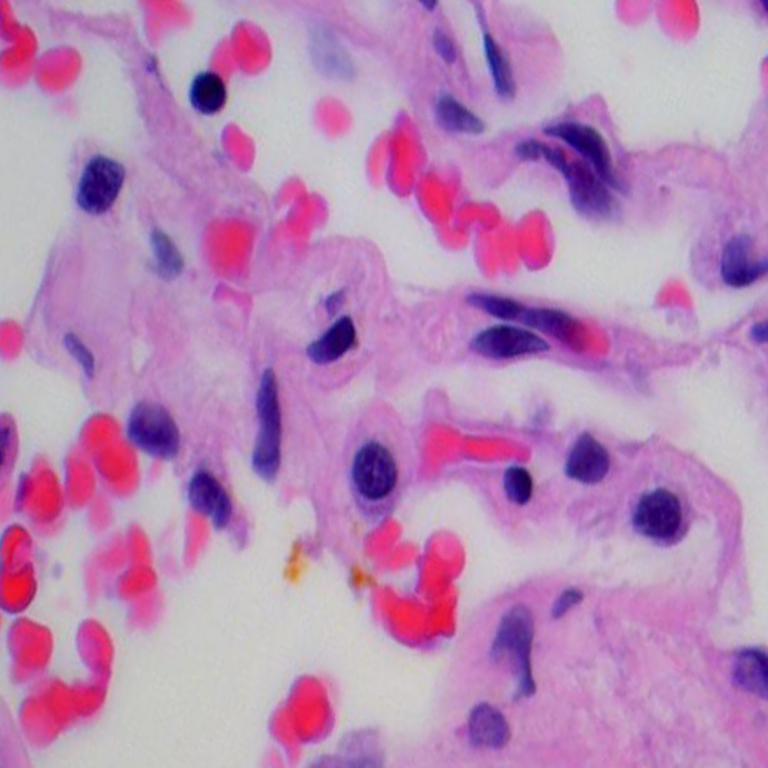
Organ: lung
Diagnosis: benign